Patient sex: M
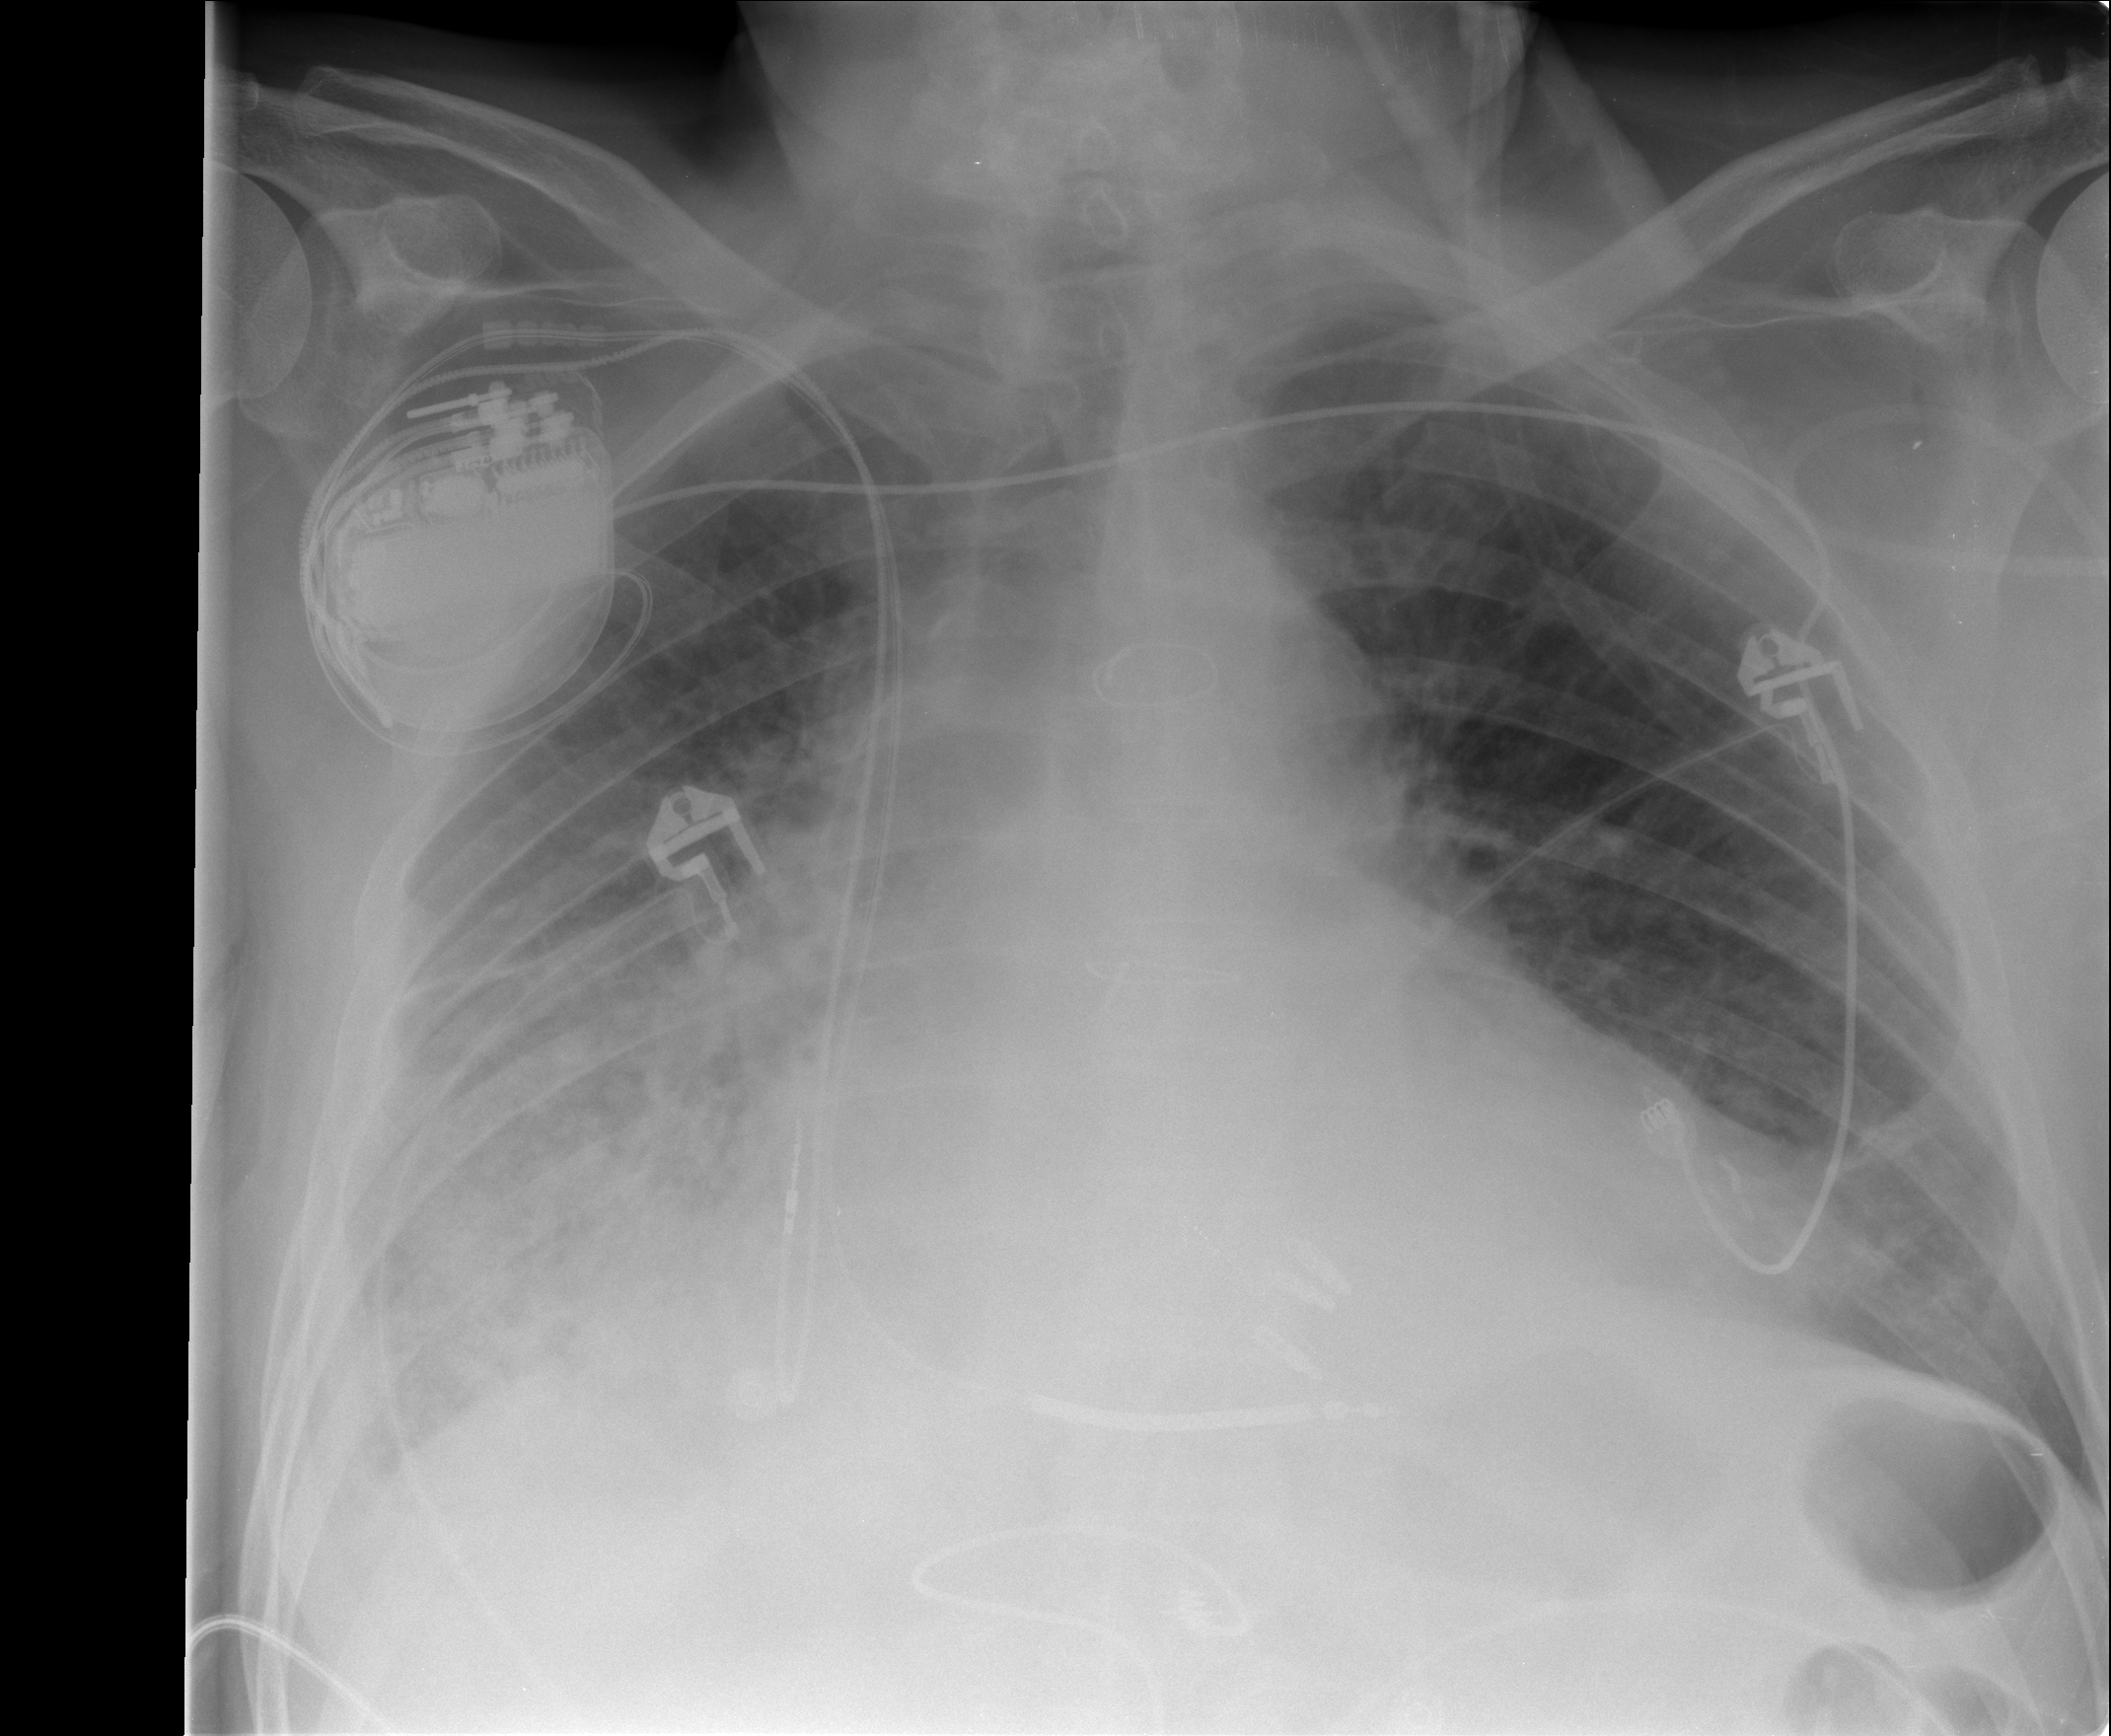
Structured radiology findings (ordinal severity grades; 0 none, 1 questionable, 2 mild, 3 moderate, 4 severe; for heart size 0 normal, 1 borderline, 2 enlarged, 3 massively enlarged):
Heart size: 2
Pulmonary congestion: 2
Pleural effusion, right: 2
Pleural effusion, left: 0
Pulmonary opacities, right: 3
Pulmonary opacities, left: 0
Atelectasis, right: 2
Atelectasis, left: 2